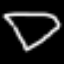
Label: diamond